Brain MRI, t2w sequence, axial 2D slice.
Patient: age 43, sex F, weight 95 kg, height 1.95 m
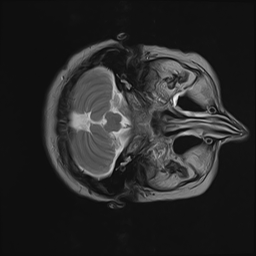